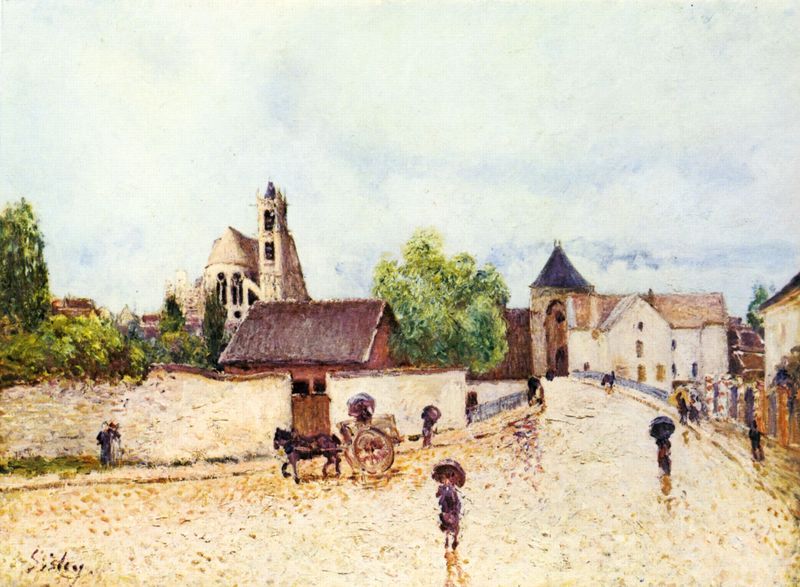
Titel: Moret am Loing im Regen
Künstler: Alfred Sisley
Institution: (Privatsammlung)
Schlagwörter: baum, blau, dunkel, gemälde, himmel, laub, schatten, weiß, wolken, bäume, frauen, gelb, grün, impressionismus, kirchturm, landschaft, menschen, ocker, stadt, braun, bunt, fenster, frankreich, frau, fussgänger, grau, hell, licht, reden, schwarz, strasse, szene, tür, dach, gebäude, haus, park, regenschirm, rot, schirm, sonnenschirm, weg, wolke, zaun, beige, expressionismus, leute, menge, wand, architektur, signatur, feld, häuser, nass, brücke, gehen, kirche, pastos, figur, kind, pflanzen, gotik, esel, karren, pferd, turm, garten, bewölkt, himmelblau, sommer, ansicht, fassade, ort, passanten, pflaster, pointilismus, dorf, dächer, mauer, nebel, zäune, idylle, spazieren, kutsche, platz, figuren, rad, wagen, frühling, tor, ortschaft, regen, stadtansicht, punkte, eingang, gehsteig, türme, kopfsteinpflaster, pflastersteine, regenschirme, schirme, friedhof, kathedrale, stadttor, mauern, ross, kapelle, siedlung, sisley, imressionismus, alfred sisley, spaziergänger, bau, bauwerk, fuhrwerk, pointillismus, kriche, pferdekutsche, strebewerk, nässe, giverny, dorfstraße, stadtdarstellung, stadtturm, mauee, kutshe, kiesstrasse, siskey, eingasng, häune